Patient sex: M
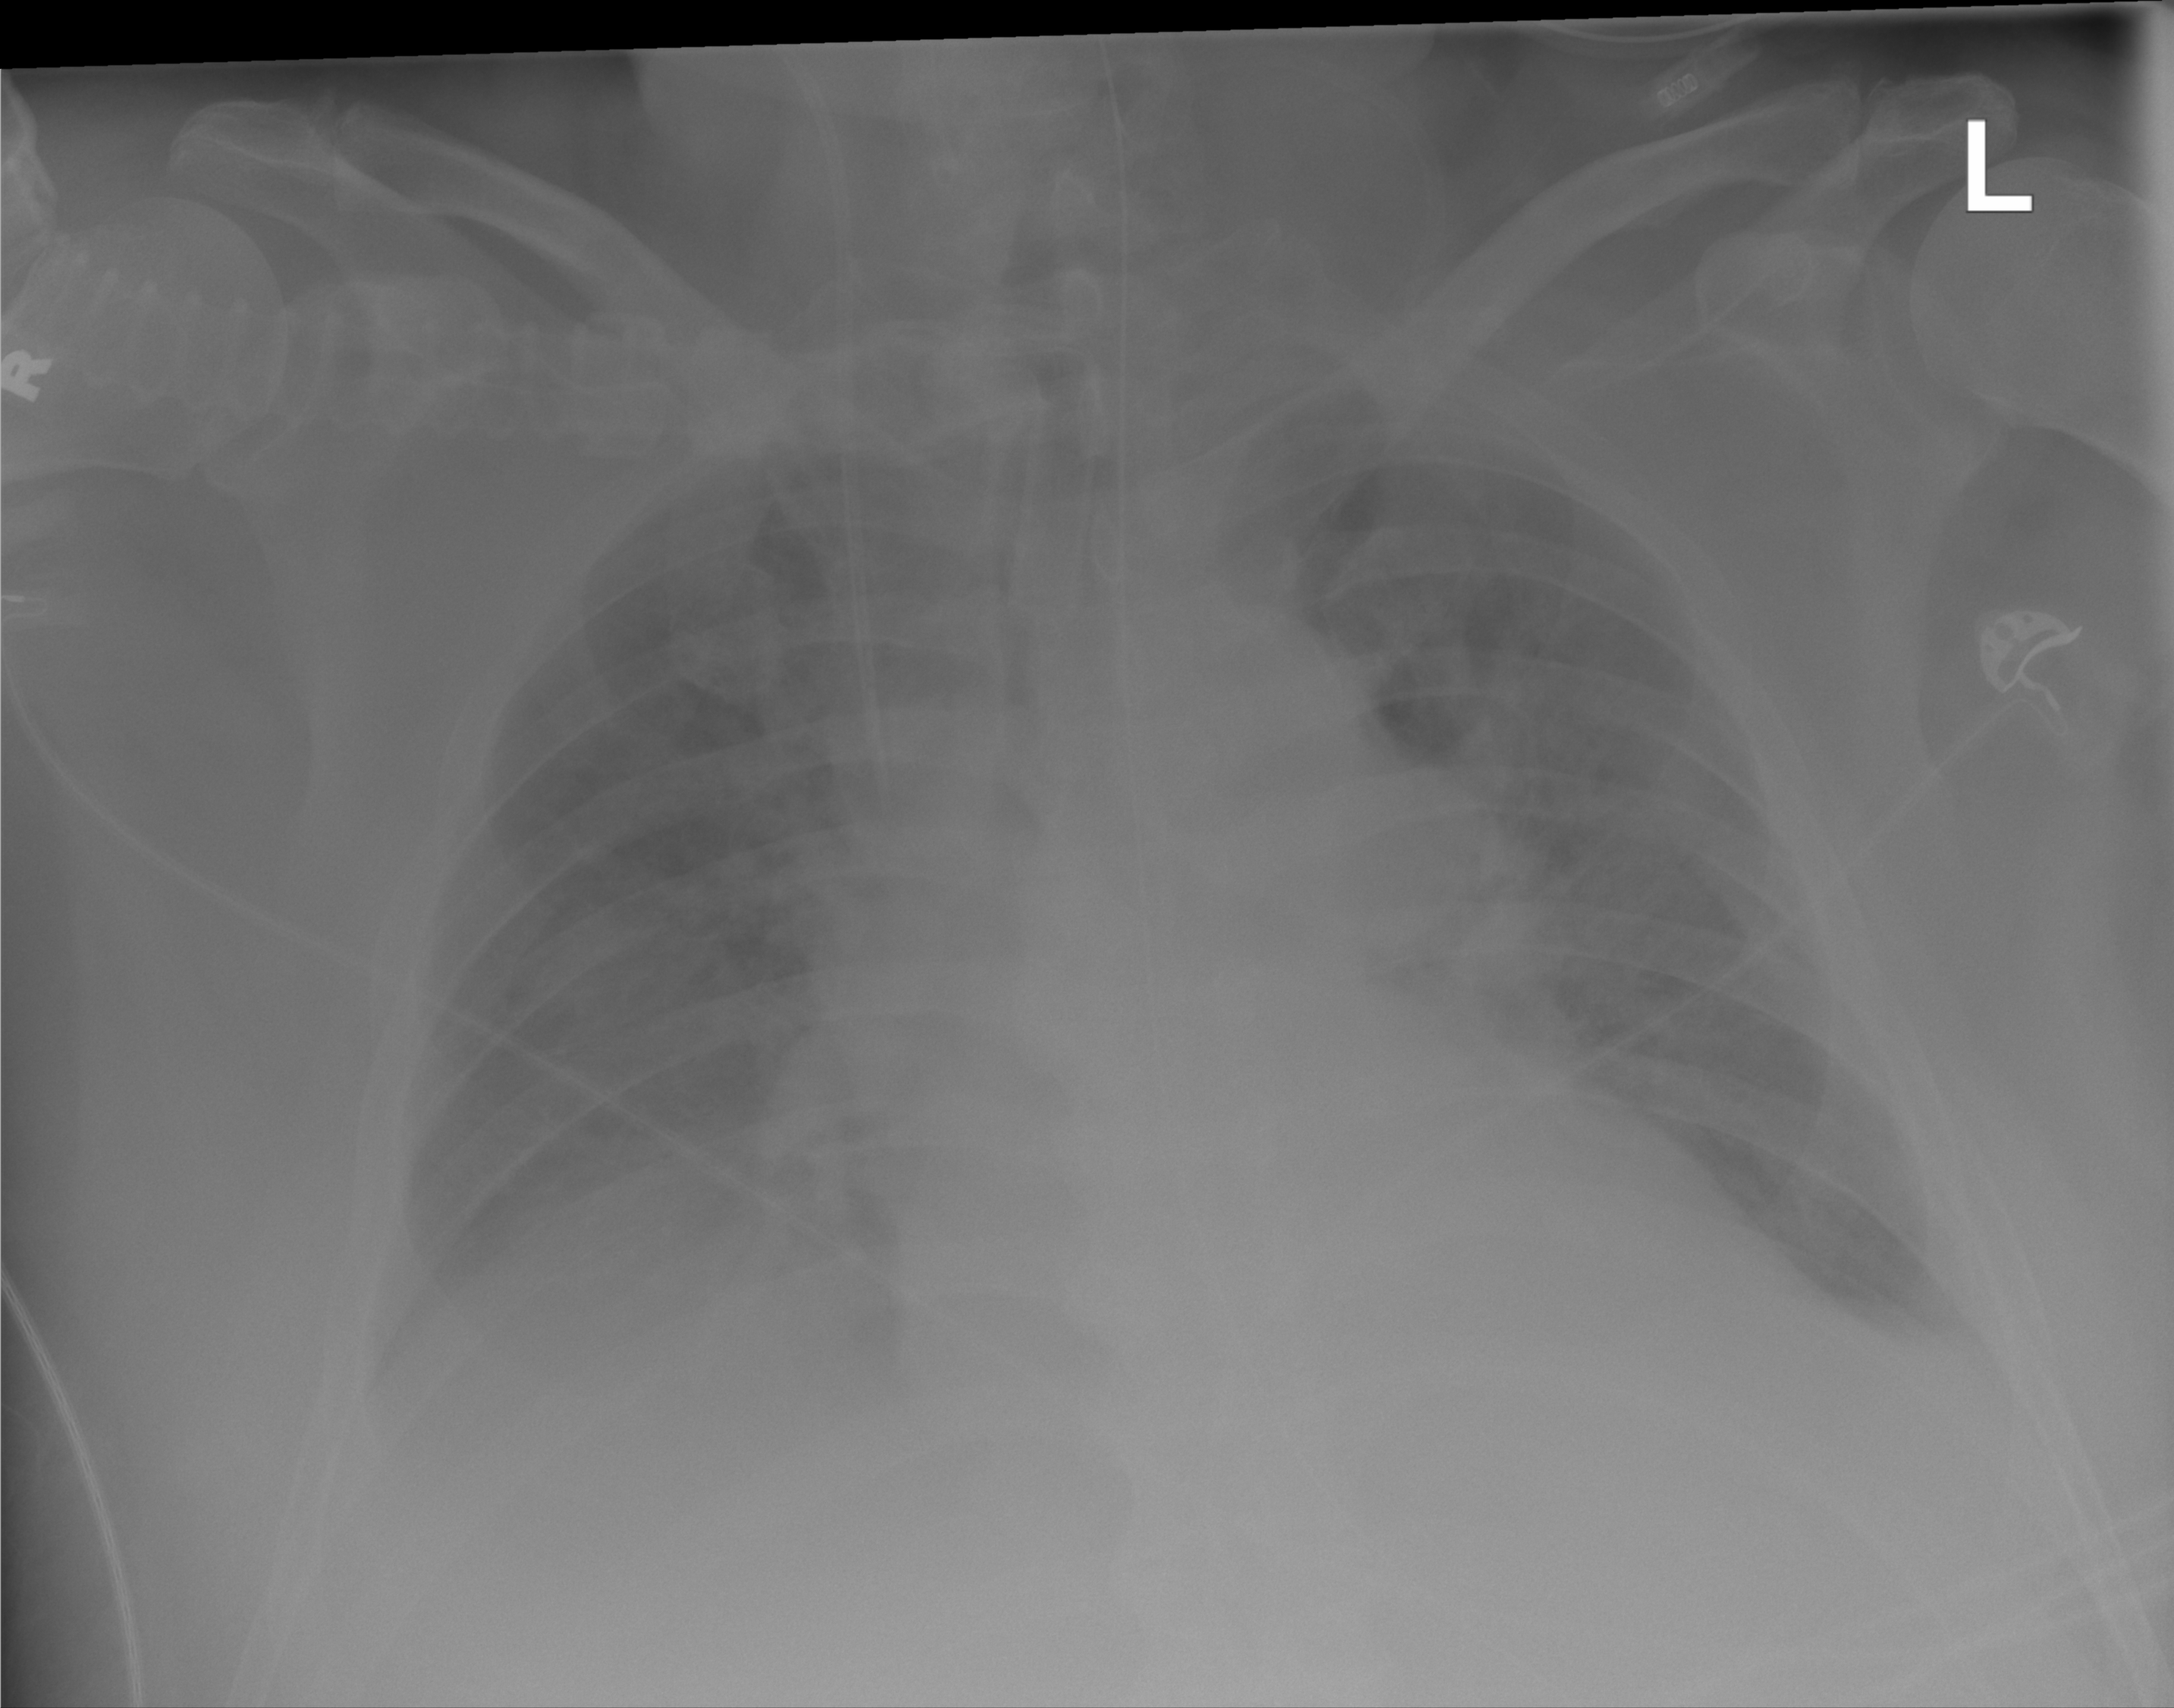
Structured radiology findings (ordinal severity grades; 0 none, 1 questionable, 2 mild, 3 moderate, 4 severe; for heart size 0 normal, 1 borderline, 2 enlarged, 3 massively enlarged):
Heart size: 0
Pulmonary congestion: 2
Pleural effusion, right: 2
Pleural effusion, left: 2
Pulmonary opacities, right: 2
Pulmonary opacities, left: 2
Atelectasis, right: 1
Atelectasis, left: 1